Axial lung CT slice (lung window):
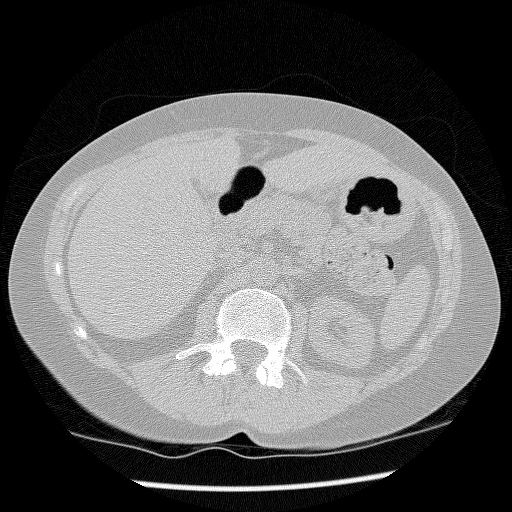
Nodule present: no